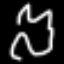
Label: squiggle